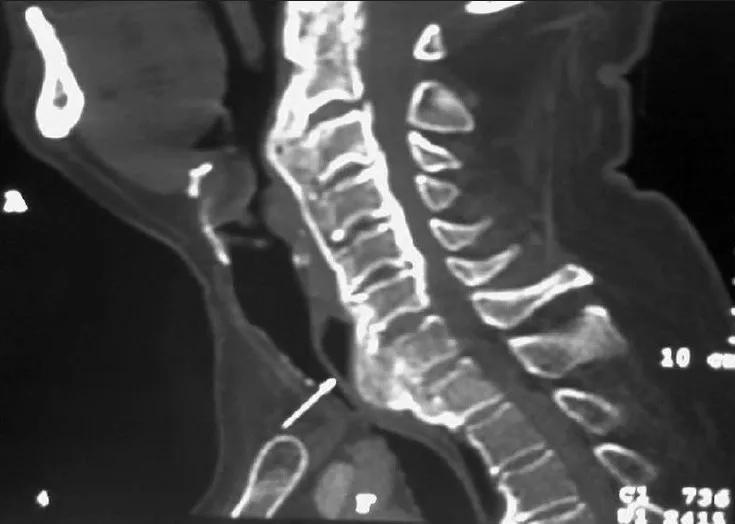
MRI of cervical spine.
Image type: radiology (mri)